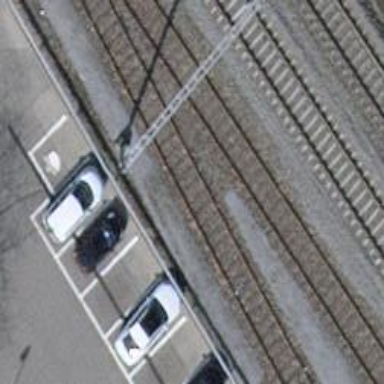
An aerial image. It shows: Railway siding for service.